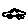
Label: car